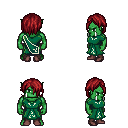
a pixel art fantasy rpg character, male body template, orc, green skin, sash dress, metal pants, brunette bangs hairstyle, maroon shoes, four views (front, back, left, right), 2x2 character sprite sheet, small pixel art, hard edges, no anti-aliasing